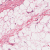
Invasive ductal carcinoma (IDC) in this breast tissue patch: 0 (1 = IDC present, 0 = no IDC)